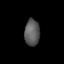
Tissue: skin
Cell type: Epithelial cells
Senescence score: 0.2424
Nuclear area (px): 386
Mean DAPI intensity: 92.124